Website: home-depot
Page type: payment
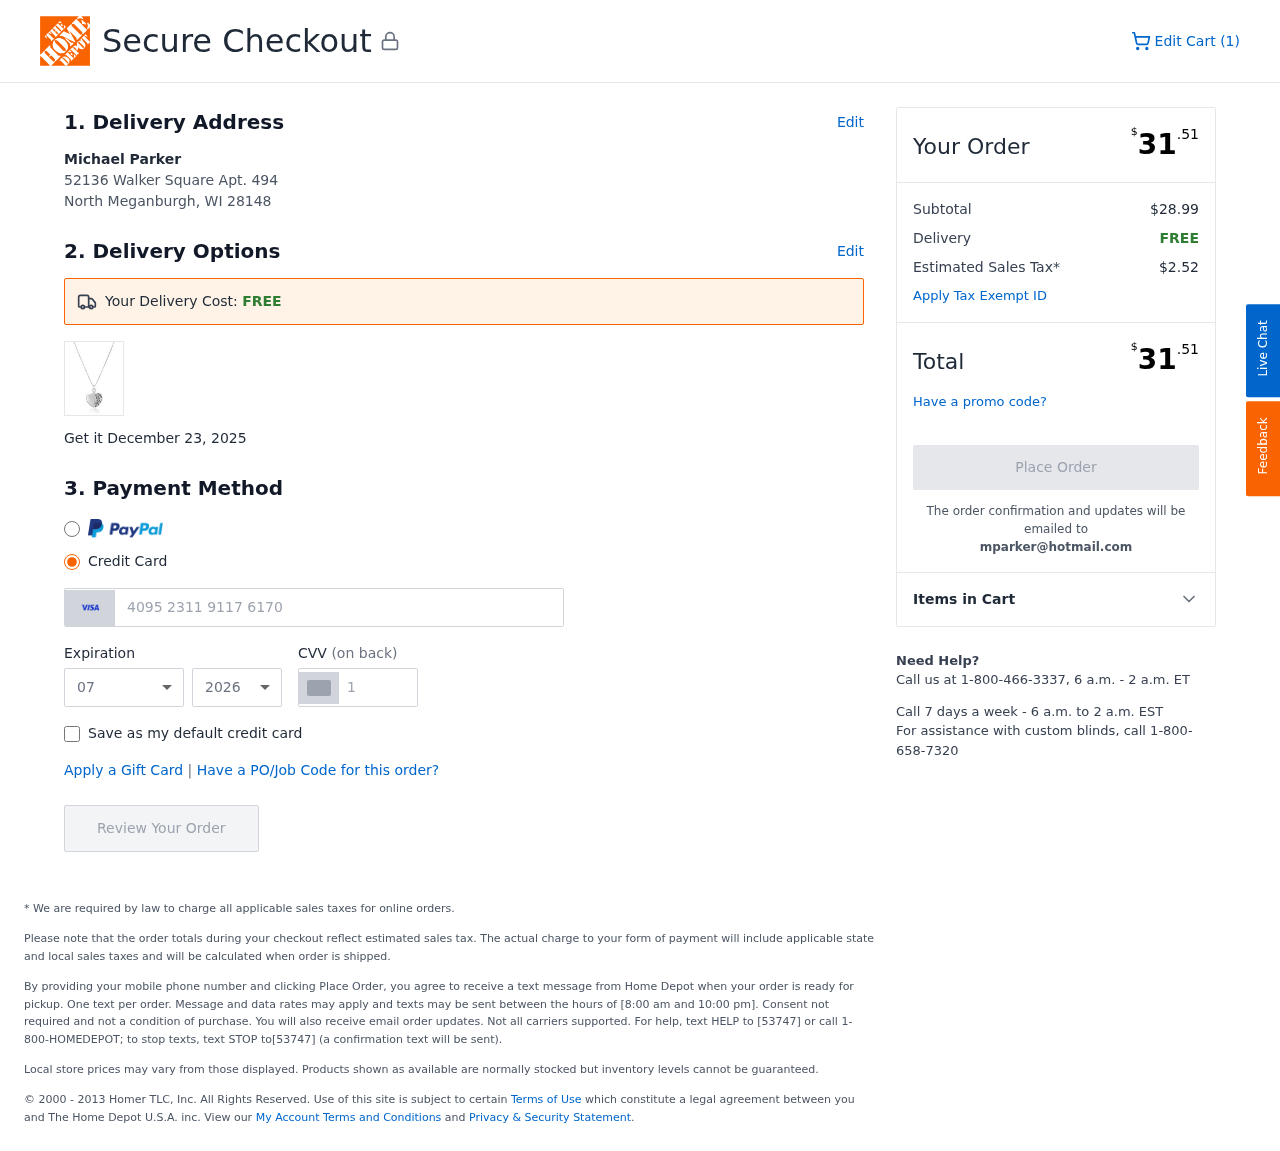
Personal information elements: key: PII_CARD_CVV
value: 148
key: PII_CARD_EXPIRY_MONTH
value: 07
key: PII_CARD_EXPIRY_YEAR
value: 26
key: PII_CARD_NUMBER
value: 4095 2311 9117 6170
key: PII_CITY_STATE_ZIP
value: North Meganburgh, WI 28148
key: PII_EMAIL
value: mparker@hotmail.com
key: PII_FULLNAME
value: Michael Parker
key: PII_STREET
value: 52136 Walker Square Apt. 494
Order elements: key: ORDER_NUM_ITEMS
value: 1
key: ORDER_DELIVERY_DATE
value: December 23, 2025
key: ORDER_TOTAL
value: $31.51
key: ORDER_SUBTOTAL
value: $28.99
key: ORDER_SHIPPING_COST
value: FREE
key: ORDER_TAX
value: $2.52